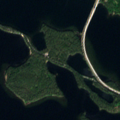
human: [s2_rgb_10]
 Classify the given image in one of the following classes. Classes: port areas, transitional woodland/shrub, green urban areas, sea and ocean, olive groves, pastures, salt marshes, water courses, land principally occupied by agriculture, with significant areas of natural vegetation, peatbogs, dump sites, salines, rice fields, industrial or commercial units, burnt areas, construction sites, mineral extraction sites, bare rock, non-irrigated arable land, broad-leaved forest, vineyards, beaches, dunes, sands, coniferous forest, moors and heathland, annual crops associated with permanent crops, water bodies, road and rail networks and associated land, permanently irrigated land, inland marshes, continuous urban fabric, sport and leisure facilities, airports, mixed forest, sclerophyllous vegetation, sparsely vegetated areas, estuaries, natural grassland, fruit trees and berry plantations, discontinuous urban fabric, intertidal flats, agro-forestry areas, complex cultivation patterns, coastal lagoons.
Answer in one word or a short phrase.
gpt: coniferous forest, mixed forest, water bodies